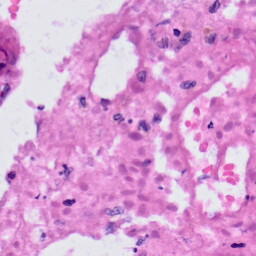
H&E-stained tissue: Skin